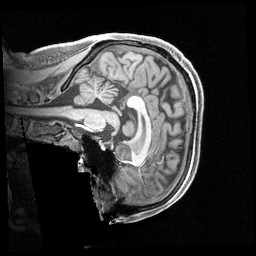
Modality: T1w
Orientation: sagittal
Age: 25
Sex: female
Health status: healthy
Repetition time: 2.4 s
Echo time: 0.00222 s